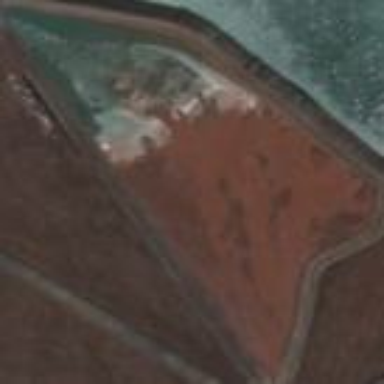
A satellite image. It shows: Tailings pond that is man-made.